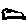
Label: car